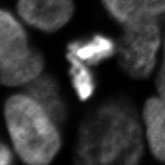
Tissue sample: ovarian
Magnification: 5.0x
Cell type: Fibroblasts
Senescence state: normal